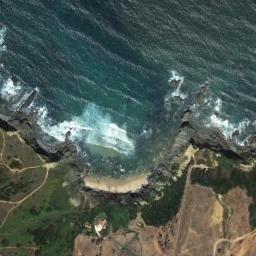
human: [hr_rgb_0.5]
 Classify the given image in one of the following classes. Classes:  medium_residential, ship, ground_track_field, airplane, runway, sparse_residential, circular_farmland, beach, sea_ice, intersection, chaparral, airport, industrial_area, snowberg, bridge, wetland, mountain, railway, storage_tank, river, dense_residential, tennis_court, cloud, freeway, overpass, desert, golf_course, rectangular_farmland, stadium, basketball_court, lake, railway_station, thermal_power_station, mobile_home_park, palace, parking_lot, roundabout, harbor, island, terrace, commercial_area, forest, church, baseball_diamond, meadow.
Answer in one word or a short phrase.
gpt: beach